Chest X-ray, PA view. Patient: 57 years old, sex M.
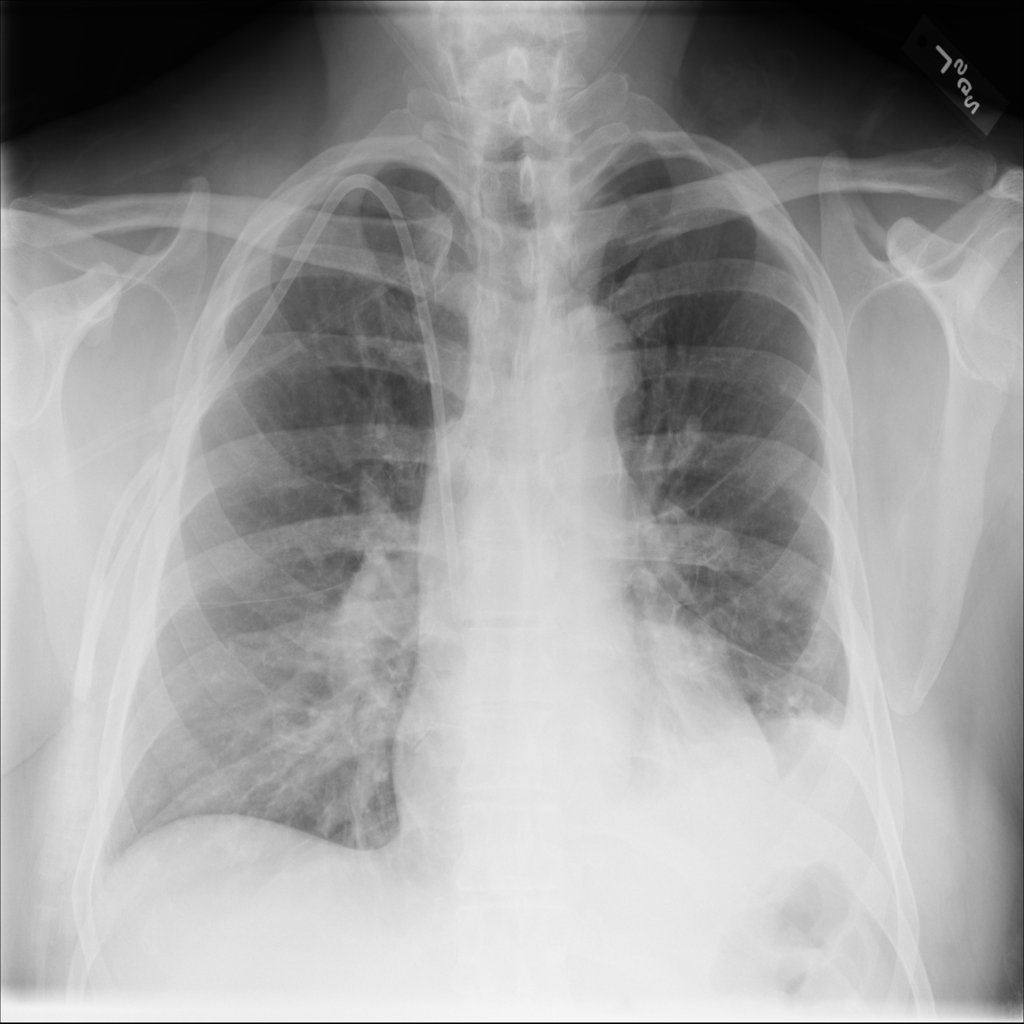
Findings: Effusion, Infiltration